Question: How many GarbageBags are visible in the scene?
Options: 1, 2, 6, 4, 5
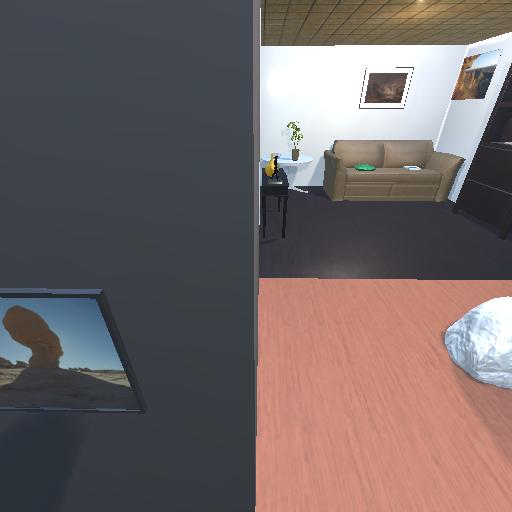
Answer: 1